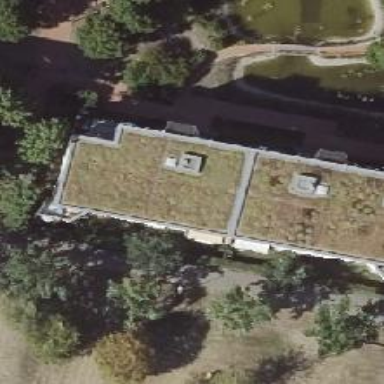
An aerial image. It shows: Building with apartments and flat roof.